Question: Is there a way to get rid of the bottom status bar on youtube when it plays through fancybox?
I tried to append "controls = "0"" but the bottom bar stayed for the duration of the clip.
Also is there a way for the "X" button on the top corner to fade out after a bit? or at least move the button a little away from the video box?

HTML:
'''
<a class="fancybox-media" href="http://www.youtube.com/watch?v=sqRPrGeBVL0&autoplay=1" >Vimeo</a>
'''
Javascript:
'''
$("a.fancybox-media").click(function() {
$.fancybox({
'padding' : 0,
'autoScale' : false,
'transitionIn' : 'none',
'transitionOut' : 'none',
'title' : this.title,
'width' : 680,
'height' : 495,
'autoPlay' :'true',
'href' : this.href.replace(new RegExp("watch\?v=", "i"), 'v/'),
'type' : 'swf', // <--add a comma here
'swf' : {'allowfullscreen':'true'} // <-- flashvars here
});
return false;
});
'''
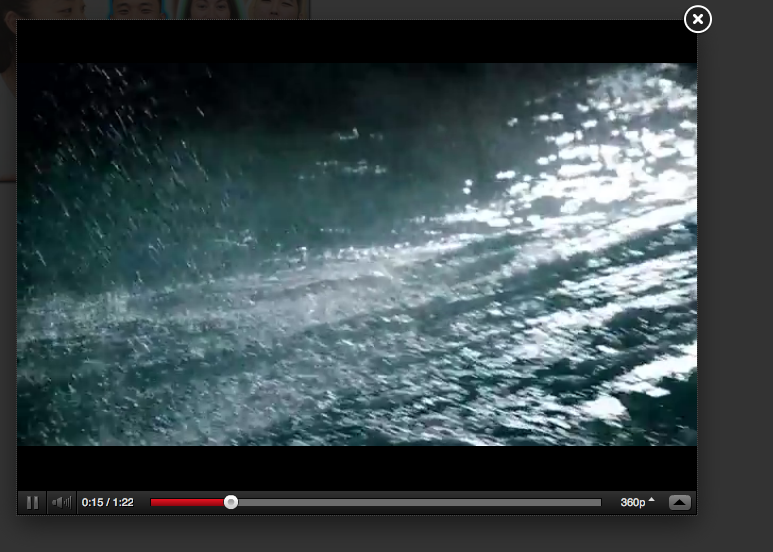
Answer: Add the 'autohide=1' option to your command line (in your 'href') like:
'''
<a class="fancybox-media" href="http://www.youtube.com/watch?v=sqRPrGeBVL0&autoplay=1&autohide=1" >Vimeo</a>
'''
For the "'close'" button, you could add this optioin to your script:
'''
'onComplete': function(){
$("#fancybox-close").css({"opacity":"0.5"});
}
'''
adjust the opacity value as you wish